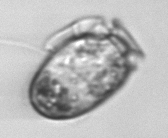
Label: Dinophysis_acuminata